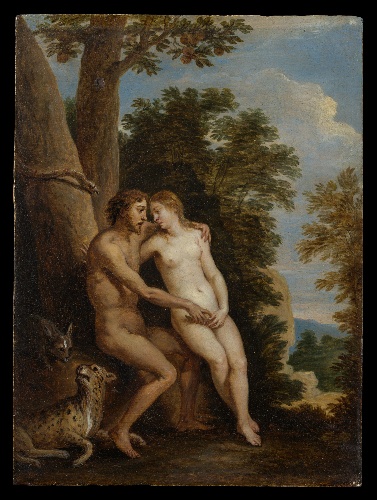
Title: Adam and Eve in Paradise
Artist: David Teniers the Younger
Artist bio: Flemish, Antwerp 1610–1690 Brussels
Date: 1650s
Object type: Painting
Classification: Paintings
Medium: Oil on panel, over traces of underdrawing in black
Dimensions: 8 3/4 x 6 1/2 in. (22.3 x 16.5 cm)
Department: Robert Lehman Collection
Credit line: Robert Lehman Collection, 1975
Accession year: 1975
Repository: Metropolitan Museum of Art, New York, NY
Tags: Animals|Adam|Eve|Snakes